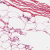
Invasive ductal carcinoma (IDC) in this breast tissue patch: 0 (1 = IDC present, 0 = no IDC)